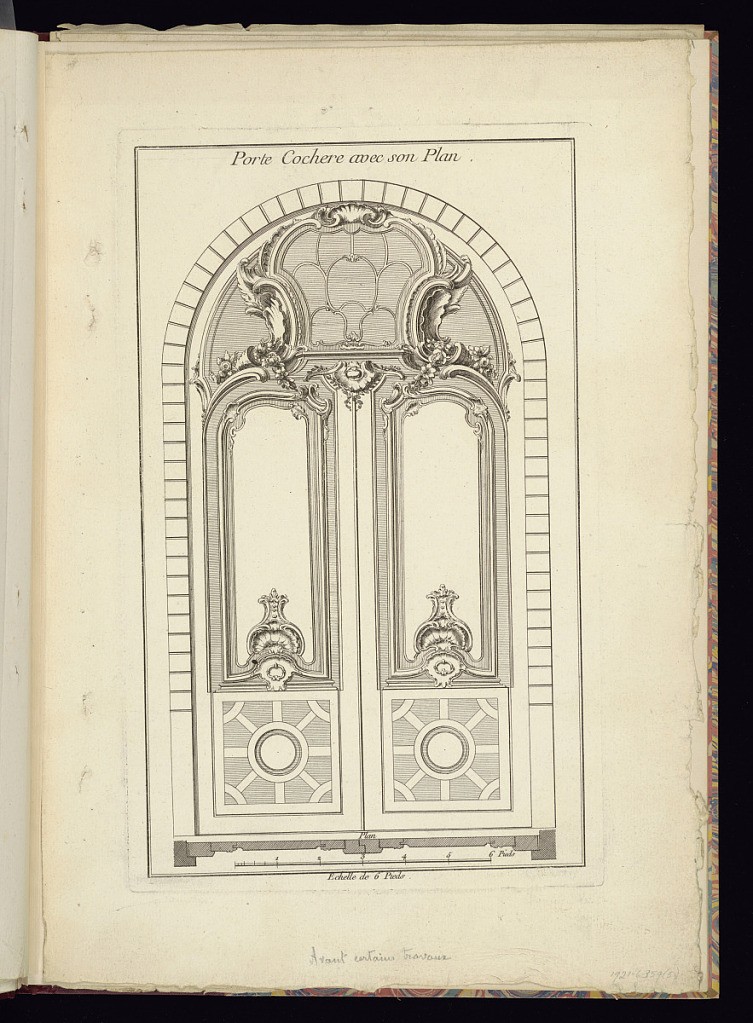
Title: Porte Cochere avec son Plan
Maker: Jean Mansart de Jouy, French, 1705 - 1783
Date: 1760–90
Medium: Etching and engraving on laid paper
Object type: Print
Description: Design for a set of exterior double doors decorated with rococo ornament and motifs. The doors feature central vertical curvilinear panels (boiseries) decorated with a lower clasp, and kocker, in the shape of a shell with foliate motifs, fleurons, and scrolling leaves (rinceaux). The lower panels of the doors are decorated with geometric parquetry designs. The arched tympanum above the doors features shell, rocaille, and foliate motifs, festoons of flowers and glass panels. The whole is framed by smooth-faced rustication. There is a scale and plan view of the door below. The plate is titled, and the signatures have been taken out at lower right and left corners. Another copy of this print is bound in this album 1921-6-359-1.